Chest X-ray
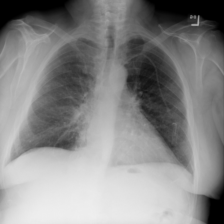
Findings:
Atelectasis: negative
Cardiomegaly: negative
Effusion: negative
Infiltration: negative
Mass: negative
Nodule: negative
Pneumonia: negative
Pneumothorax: negative
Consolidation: negative
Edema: negative
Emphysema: negative
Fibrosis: negative
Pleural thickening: negative
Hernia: negative